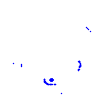
Particle: proton